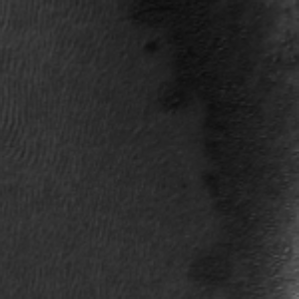
Label: frost